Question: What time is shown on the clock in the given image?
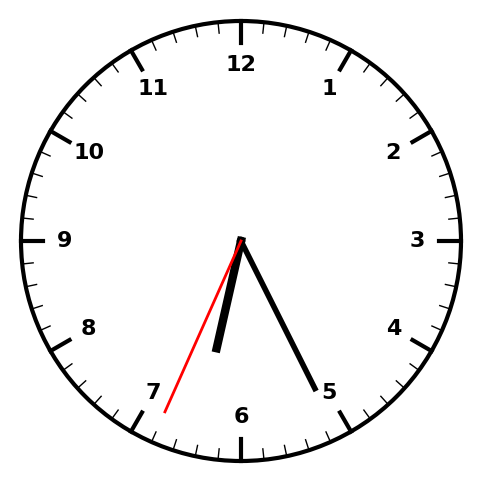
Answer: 06:25:34